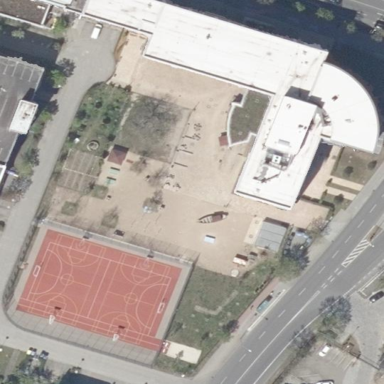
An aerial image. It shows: School.